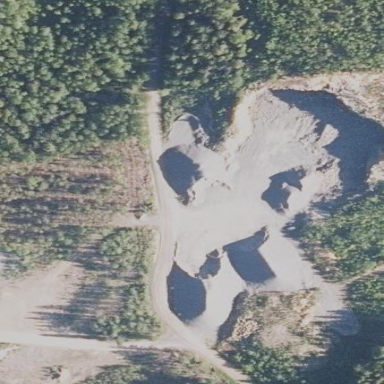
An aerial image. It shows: Quarry area rich in gravel resources.